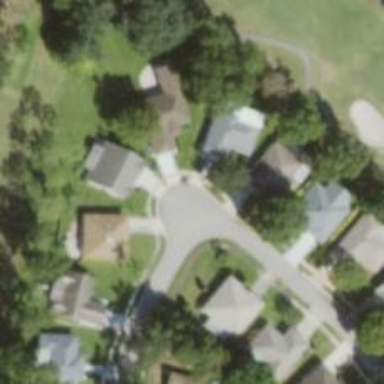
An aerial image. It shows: Residential road.